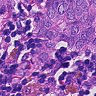
Metastatic tissue present: yes